Interaction volume radius: 5 \u00c5
Interaction volume height: 25 \u00c5
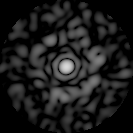
Disorder parameter: 0.8126